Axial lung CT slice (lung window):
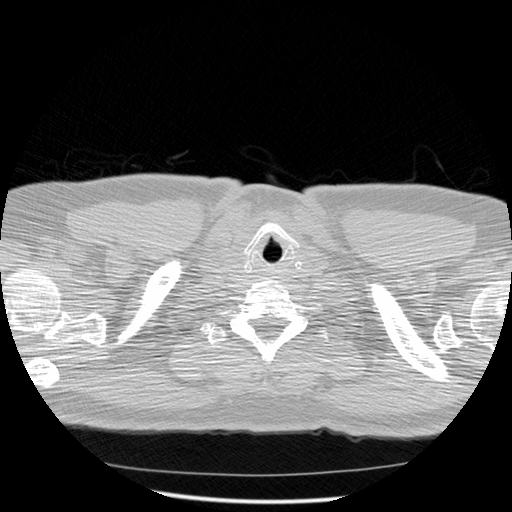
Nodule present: no